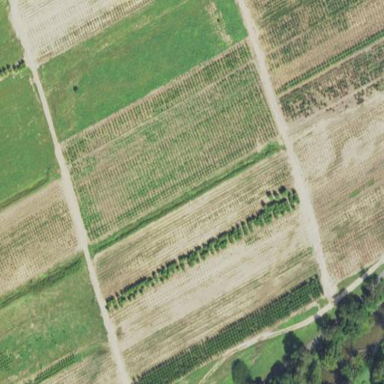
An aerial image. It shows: Plant nursery specializing in trees.